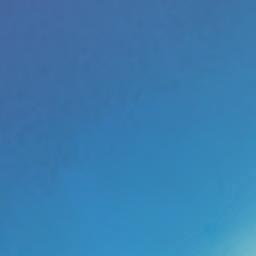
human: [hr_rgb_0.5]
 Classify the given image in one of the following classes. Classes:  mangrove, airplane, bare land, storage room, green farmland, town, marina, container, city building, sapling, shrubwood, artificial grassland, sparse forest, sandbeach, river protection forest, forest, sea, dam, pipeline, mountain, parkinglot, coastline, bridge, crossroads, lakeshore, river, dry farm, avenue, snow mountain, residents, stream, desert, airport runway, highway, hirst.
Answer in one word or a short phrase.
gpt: sea